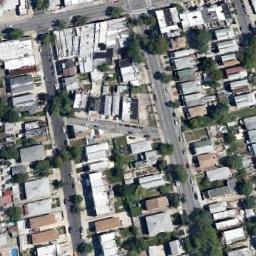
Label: dense_residential